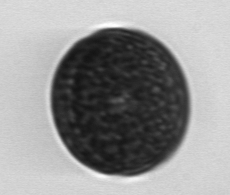
Label: Coscinodiscus